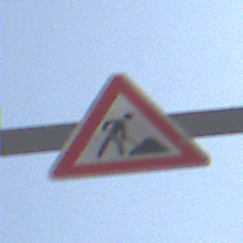
Verkehrszeichen: Arbeitsstelle
Umgebung: Outdoor, RoadRail
Tageszeit: Midday
Wetter: PartlyCloudy
Licht: Natural
Jahreszeit: NotSpecified
Kontrast: HighContrast